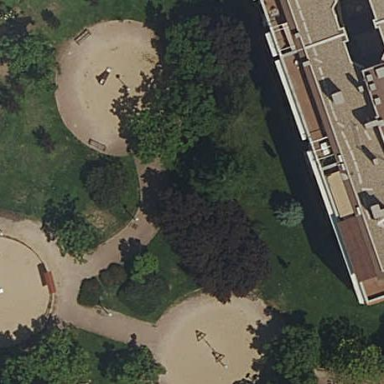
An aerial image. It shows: Playground area for leisure activities on the land.